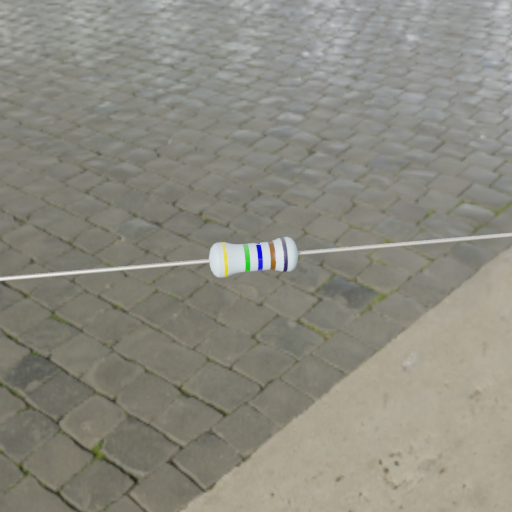
Resistor colour bands (in order): yellow, green, blue, brown, black